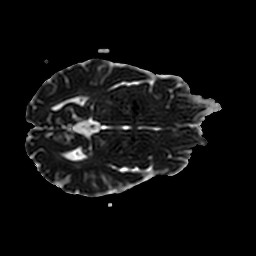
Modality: ADC
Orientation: axial
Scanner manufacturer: philips
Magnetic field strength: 3 T
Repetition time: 4.642 s
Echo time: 0.07429 s